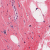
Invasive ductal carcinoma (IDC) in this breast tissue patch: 0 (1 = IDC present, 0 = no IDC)